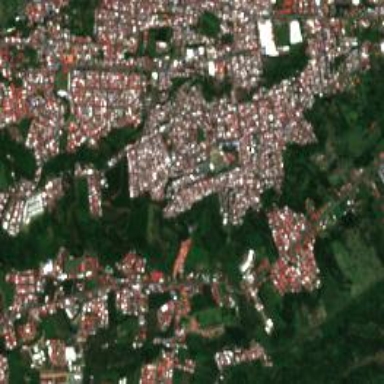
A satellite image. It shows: Irregular settlement in residential area.